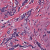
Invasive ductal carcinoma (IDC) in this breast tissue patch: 1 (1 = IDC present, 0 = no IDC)